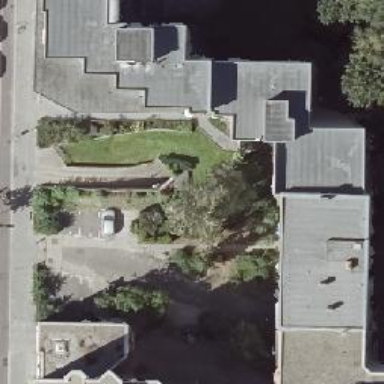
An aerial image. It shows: Parking entrance.